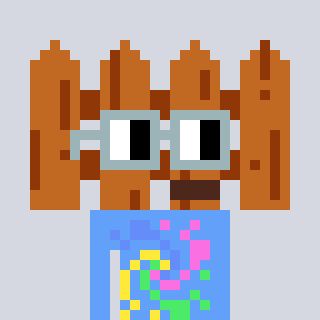
a pixel art character with square dark gray glasses, a fence-shaped head and a blue-colored body on a cool background